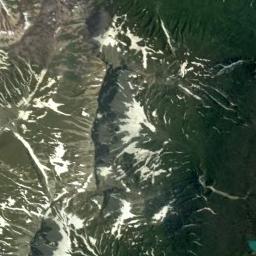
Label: snowberg